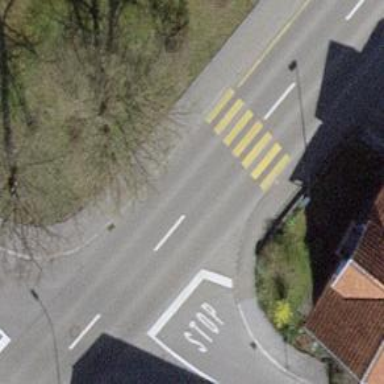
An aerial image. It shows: Sidewalk along the footway.